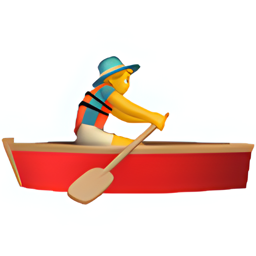
Name: man rowing boat
Emoji: 🚣‍♂️
Group: People & Body
Sub-group: person-sport